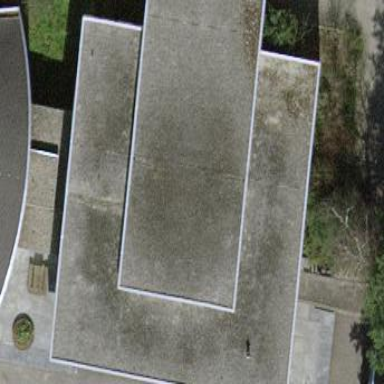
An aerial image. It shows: School building.